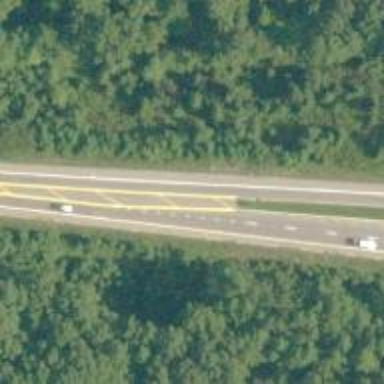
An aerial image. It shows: Trunk highway with expressway features.